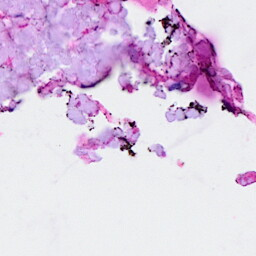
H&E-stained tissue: Breast